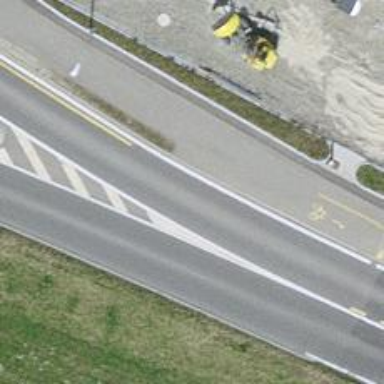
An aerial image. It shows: Bus stop with designated public transport stop position.